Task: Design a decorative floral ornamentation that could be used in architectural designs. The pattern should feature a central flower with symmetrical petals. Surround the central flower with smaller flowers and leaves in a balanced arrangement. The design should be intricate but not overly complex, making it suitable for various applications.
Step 367:
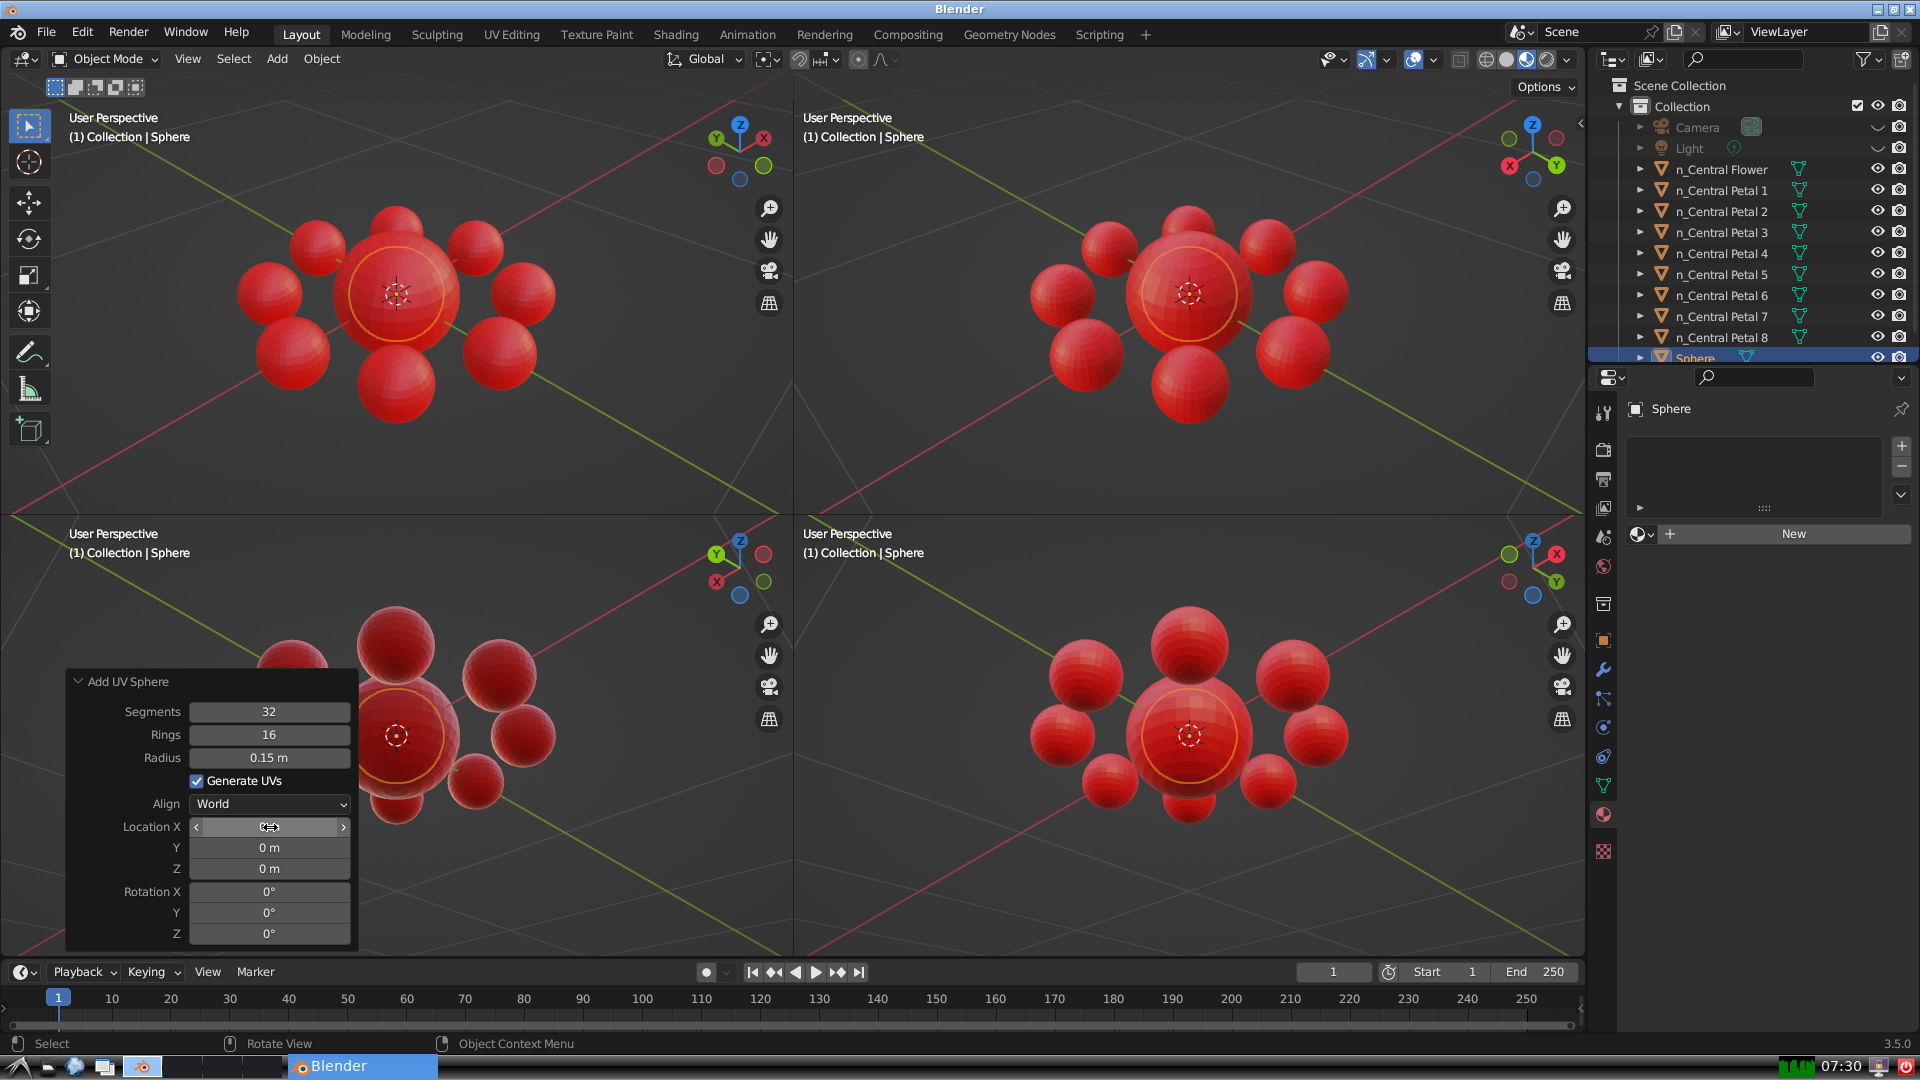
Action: click: no